Question: I want to select a code block that consist of lines of different lengths in visual block mode. However, since the cursor can only go as far as the end of each line, it's impossible to select the whole block of code shown below at once. Is there any tip for doing this?

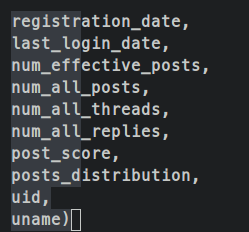
Answer: Use '$' to tell the visual block to select until the end of the line.